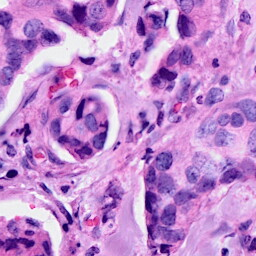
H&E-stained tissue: Breast